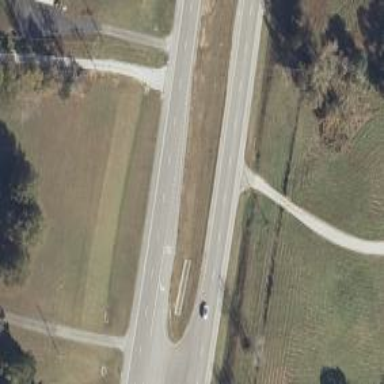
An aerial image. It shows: Trunk route with asphalt surface.